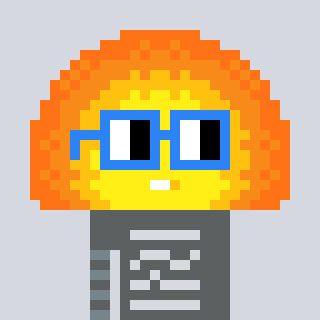
a pixel art character with square blue glasses, a sunset-shaped head and a green-colored body on a cool background